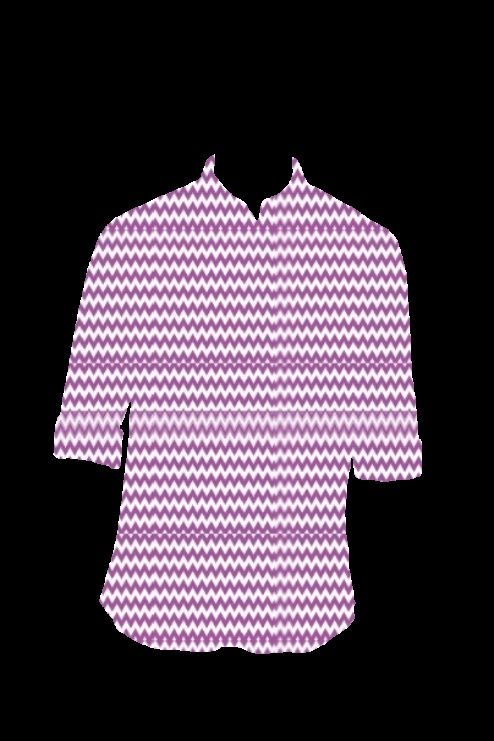
purple chevron tee